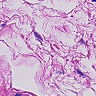
Metastatic tissue present: no